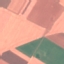
Land use / land cover class: AnnualCrop